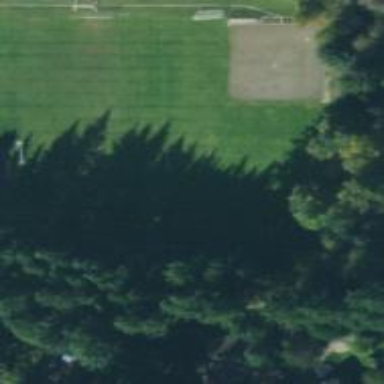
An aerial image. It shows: Softball pitch for leisure and sport activities.